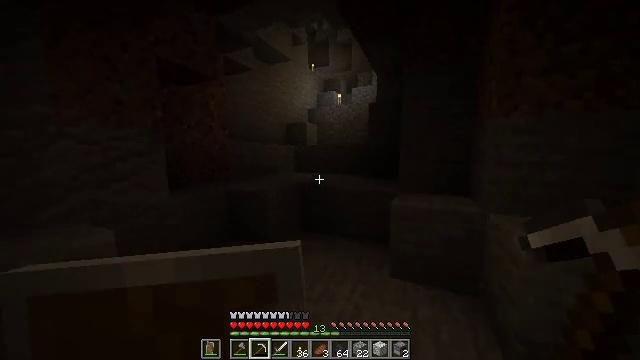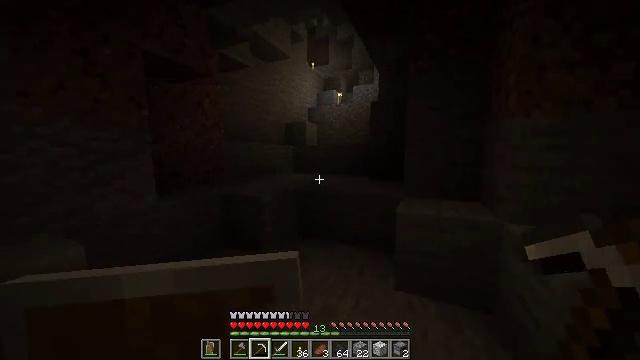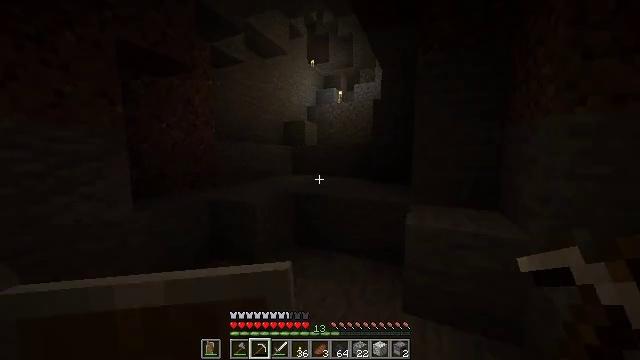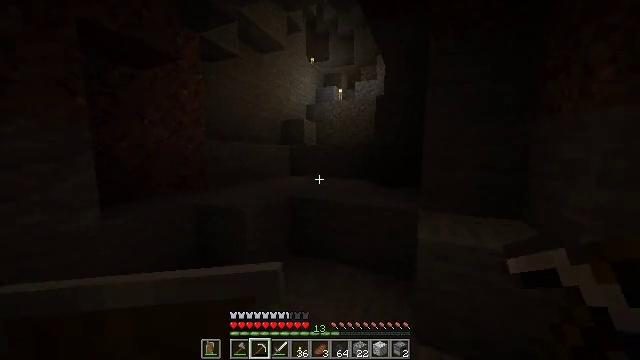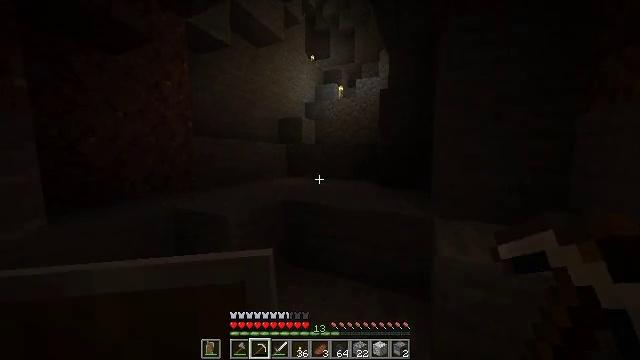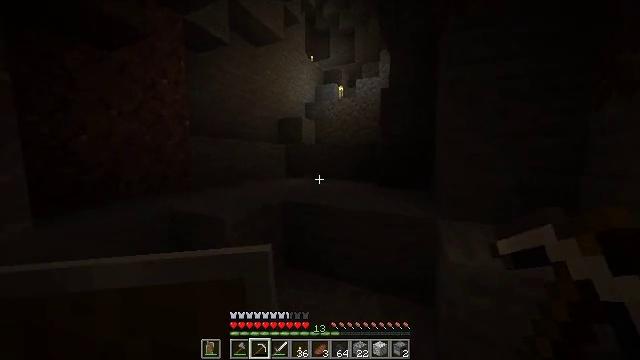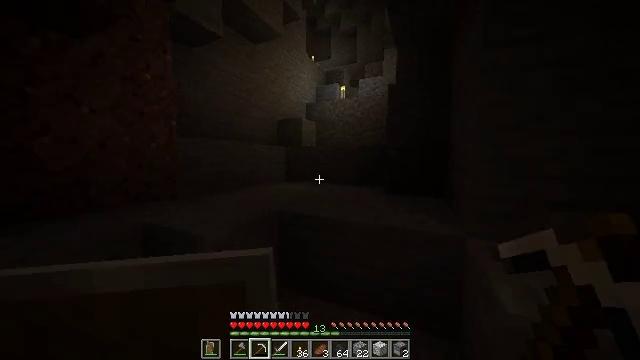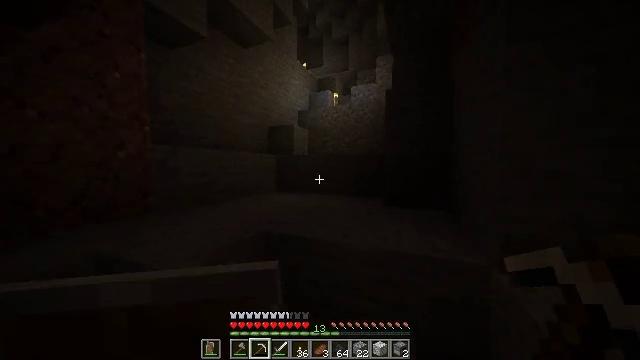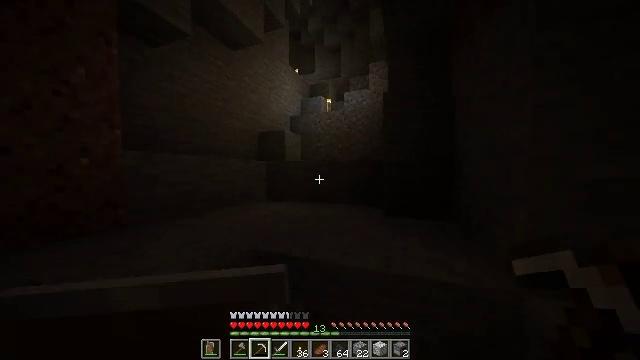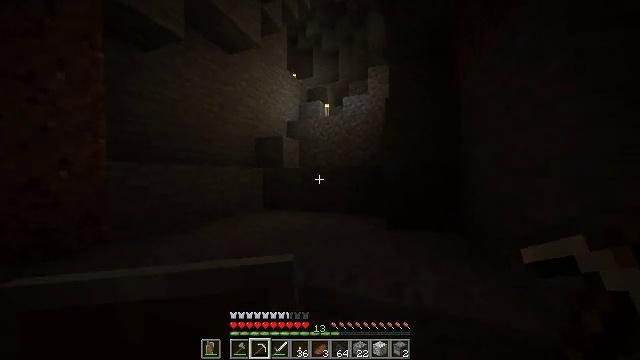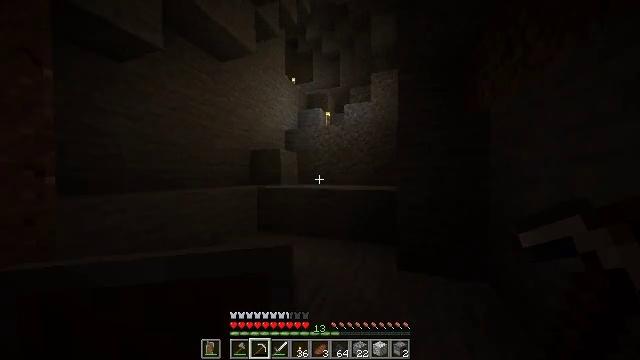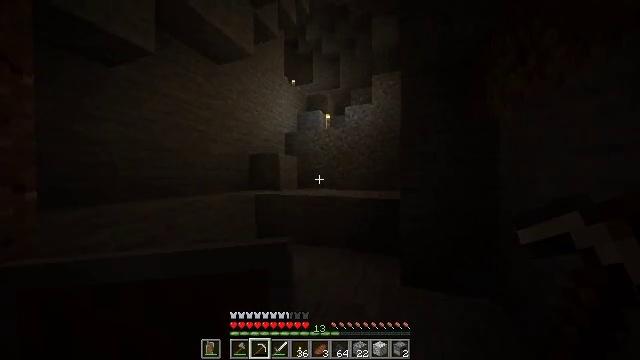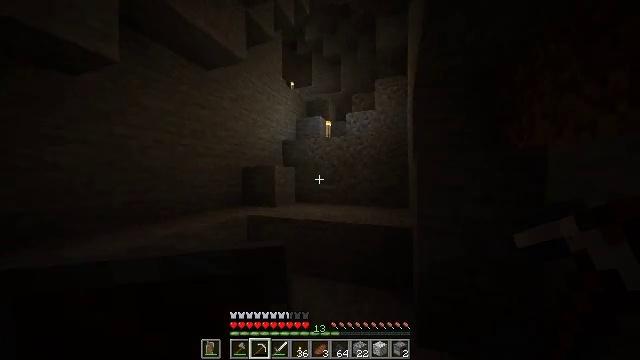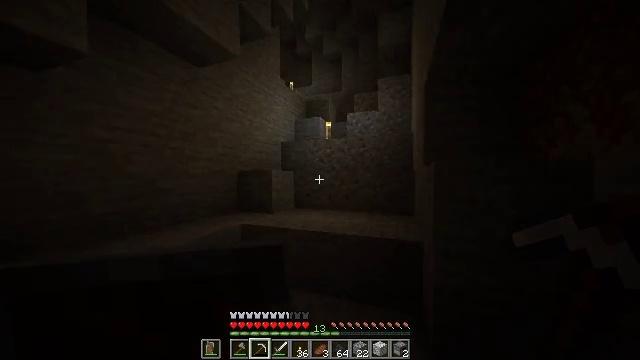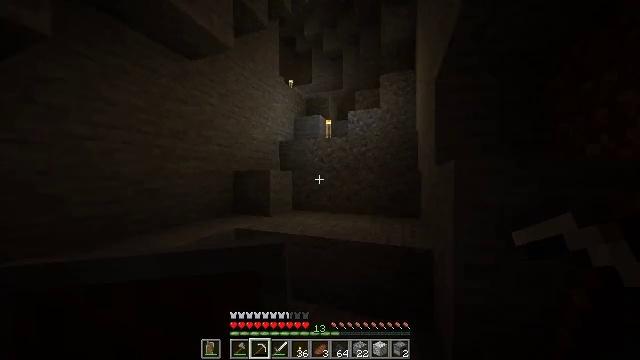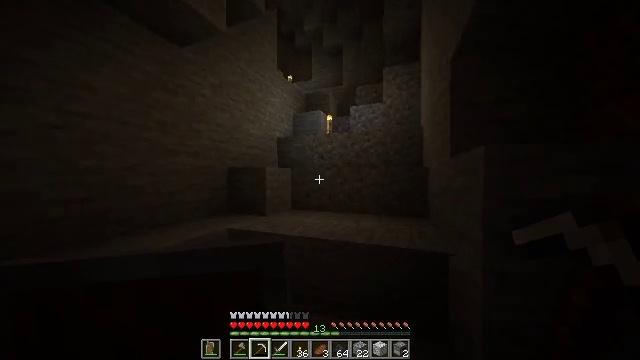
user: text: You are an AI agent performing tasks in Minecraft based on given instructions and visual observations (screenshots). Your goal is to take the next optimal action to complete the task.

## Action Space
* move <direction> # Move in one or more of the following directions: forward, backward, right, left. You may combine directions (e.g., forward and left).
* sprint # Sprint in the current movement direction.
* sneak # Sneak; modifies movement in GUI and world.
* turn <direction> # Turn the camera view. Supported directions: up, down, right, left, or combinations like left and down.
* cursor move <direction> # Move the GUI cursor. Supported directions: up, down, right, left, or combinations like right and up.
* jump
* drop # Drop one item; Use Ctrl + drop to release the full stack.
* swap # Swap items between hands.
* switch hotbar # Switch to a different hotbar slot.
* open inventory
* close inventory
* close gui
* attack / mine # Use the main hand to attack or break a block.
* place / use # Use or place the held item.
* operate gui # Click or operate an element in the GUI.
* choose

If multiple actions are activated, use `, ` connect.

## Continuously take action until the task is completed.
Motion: motion action
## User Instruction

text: Break the white bed to relocate it.
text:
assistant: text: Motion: move forward
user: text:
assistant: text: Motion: move forward
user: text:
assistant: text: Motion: move forward
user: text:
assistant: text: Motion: move forward
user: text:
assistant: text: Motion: move forward
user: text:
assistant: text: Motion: move forward
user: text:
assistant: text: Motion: move forward, turn right and up
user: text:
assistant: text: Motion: move forward, turn right and up
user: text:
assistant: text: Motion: move forward, jump
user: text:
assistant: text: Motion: move forward, jump
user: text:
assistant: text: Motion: move forward, jump
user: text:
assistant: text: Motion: move forward, jump
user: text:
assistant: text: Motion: move forward, jump
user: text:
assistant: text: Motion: move forward, jump
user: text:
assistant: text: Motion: move forward, jump
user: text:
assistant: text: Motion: move forward, jump
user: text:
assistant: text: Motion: move forward, jump
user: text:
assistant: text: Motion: move forward, jump
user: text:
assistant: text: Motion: move forward, jump
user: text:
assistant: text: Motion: move forward, jump
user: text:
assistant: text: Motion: move forward, jump
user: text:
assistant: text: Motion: move forward, jump
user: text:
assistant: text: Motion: move forward, jump
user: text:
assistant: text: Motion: move forward, jump
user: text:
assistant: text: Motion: move forward, jump
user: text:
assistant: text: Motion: move forward, jump
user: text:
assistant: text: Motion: move forward, jump
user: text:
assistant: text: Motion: move forward, jump
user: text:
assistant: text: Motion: move forward, jump
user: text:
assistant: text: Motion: move forward, jump